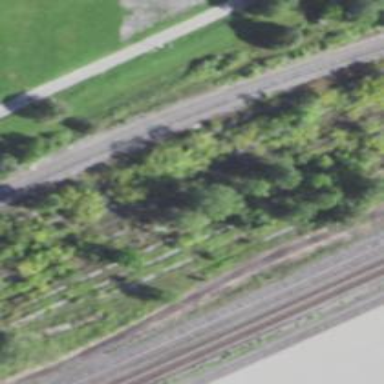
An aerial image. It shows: Abandoned railway.